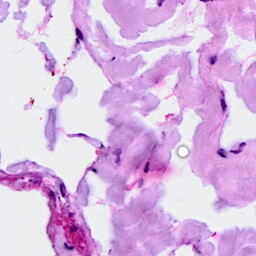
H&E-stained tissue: Breast